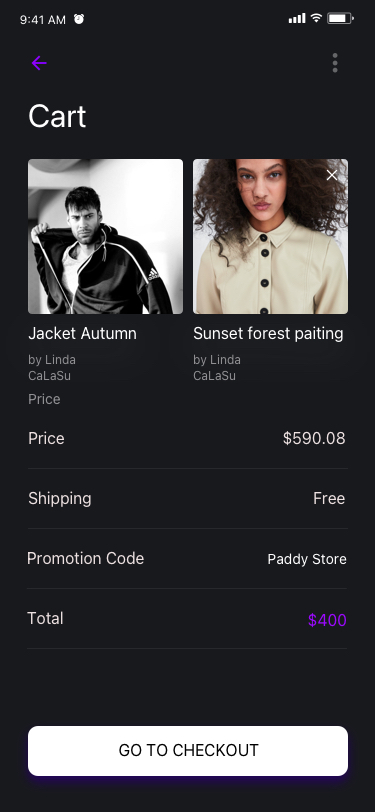
Text in this UI design:
UI Text/Heading/H4/Hightlight
Jacket Autumn
by Linda CaLaSu
Sunset forest paiting
by Linda CaLaSu
Cart
Price
Price
$590.08
3 items
Shipping
Free
3 items
Promotion Code
Paddy Store
3 items
Total
$400
3 items
GO TO CHECKOUT
9:41 AM